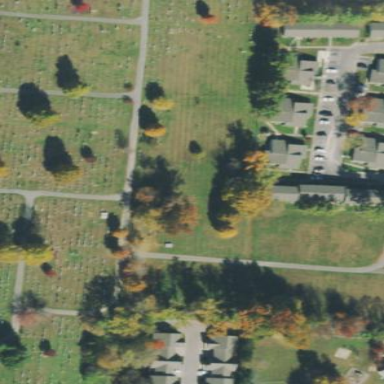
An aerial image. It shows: Cemetery.